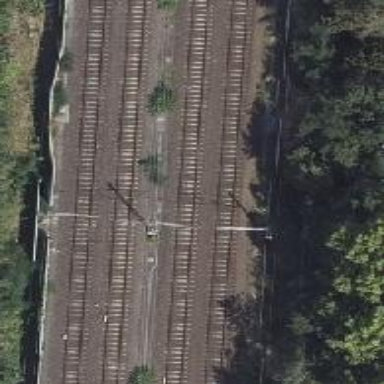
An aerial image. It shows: Milestone along the railway track with catenary mast.